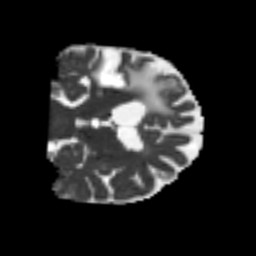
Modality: MD
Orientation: coronal
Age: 52
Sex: male
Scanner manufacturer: siemens
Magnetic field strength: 3 T
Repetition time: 4.999 s
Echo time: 0.07946 s